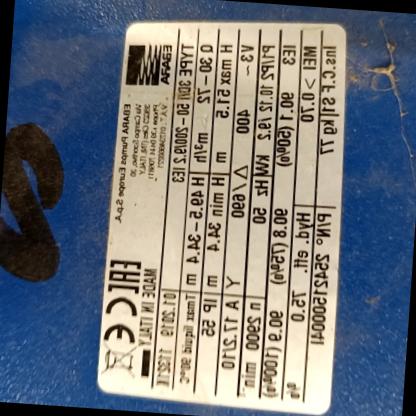
Klasa: tabliczka-znamionowa